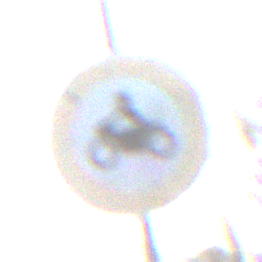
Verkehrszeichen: VerbotKraftraeder
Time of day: SunriseSunset
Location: Outdoor (Suburban)
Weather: PartlyCloudy
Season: Winter
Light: Natural